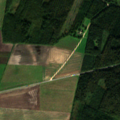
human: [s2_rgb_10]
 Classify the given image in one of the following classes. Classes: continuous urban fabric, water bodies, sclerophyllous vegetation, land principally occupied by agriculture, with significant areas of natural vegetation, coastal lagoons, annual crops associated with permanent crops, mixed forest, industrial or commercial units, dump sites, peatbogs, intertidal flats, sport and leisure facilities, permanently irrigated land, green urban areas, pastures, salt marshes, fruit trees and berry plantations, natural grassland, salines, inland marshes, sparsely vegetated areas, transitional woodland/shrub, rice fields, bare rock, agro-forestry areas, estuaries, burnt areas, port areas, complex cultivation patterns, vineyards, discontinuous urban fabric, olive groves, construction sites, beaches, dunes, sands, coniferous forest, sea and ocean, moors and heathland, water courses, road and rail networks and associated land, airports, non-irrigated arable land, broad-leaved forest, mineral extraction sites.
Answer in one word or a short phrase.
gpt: non-irrigated arable land, complex cultivation patterns, mixed forest, transitional woodland/shrub